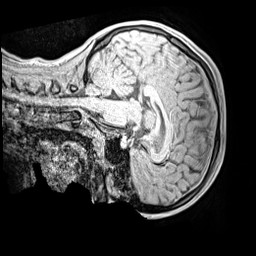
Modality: MP2RAGE
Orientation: sagittal
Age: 13
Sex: female
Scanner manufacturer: siemens
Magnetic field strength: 3 T
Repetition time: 4 s
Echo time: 0.00299 s